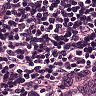
Metastatic tissue present: no